Question: I have Visual Studio 2012 Premium installed. When I try to create an 'SPA Application' in 'MVC 4', its template is not available there, as seen in the screenshot below. How do I add the template?

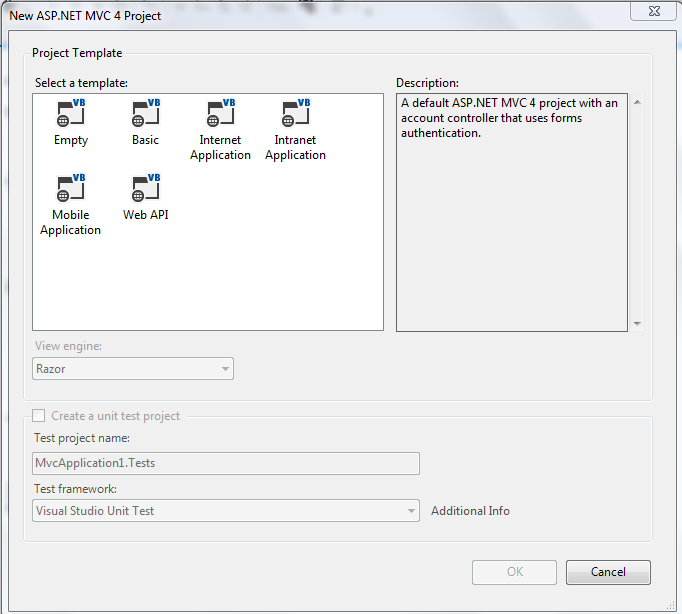
Answer: You have to update your 'Visual Studio 2012 Premium', in the update, all these new featured are added like 'Single Page Application', 'Facebook Application' etc.